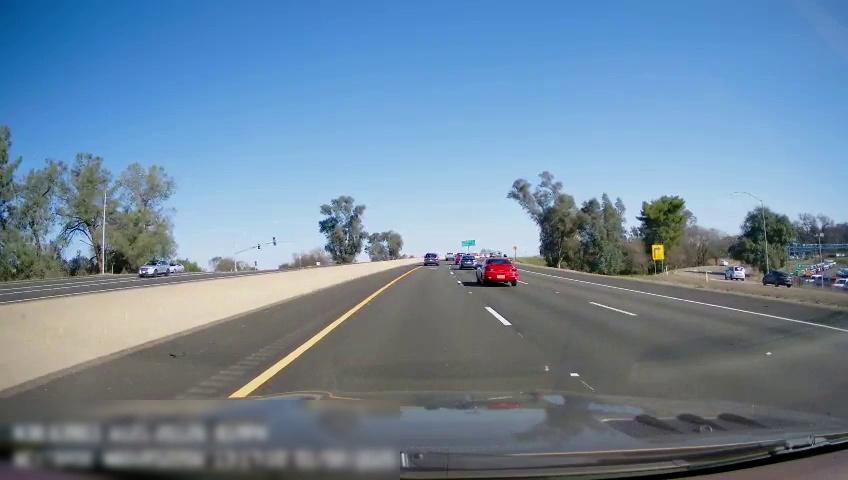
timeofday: Day
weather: Sunny
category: Drivable Space
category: Drivable Space
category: Drivable Space
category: Vehicles | SUV
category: Vehicles | Car
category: Vehicles | Car
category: Vehicles | SUV
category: Vehicles | SUV
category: Vehicles | Car
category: Vehicles | SUV
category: Lanes | Current Lane
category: Lanes | Current Lane
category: Lanes | Current Lane
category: Lanes | Alternate Lane
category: Traffic | Signs